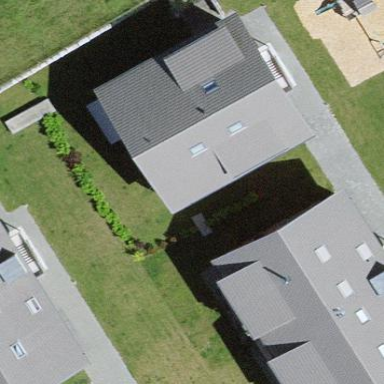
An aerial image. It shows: Gabled roof adorns the apartments building.